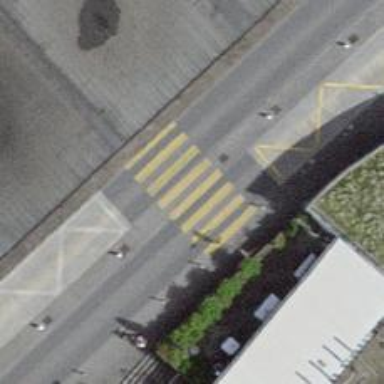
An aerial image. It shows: Uncontrolled road crossing with markings.